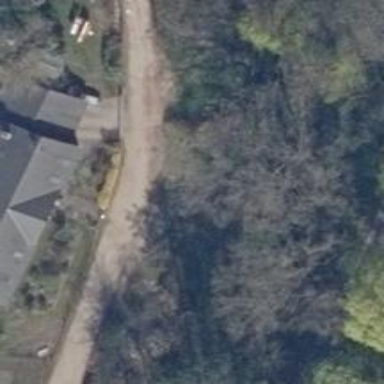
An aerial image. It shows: Service road with sand surface.